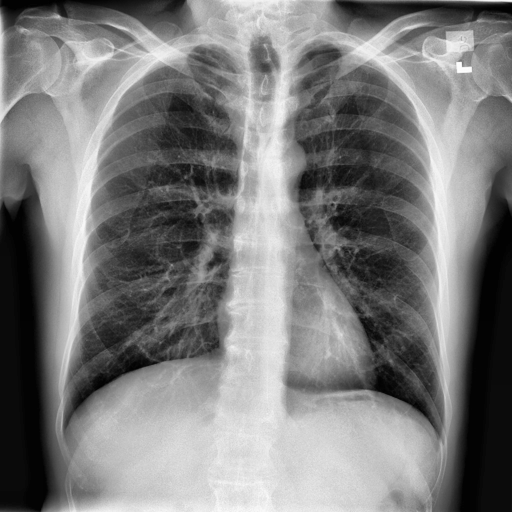
Finding: NORMAL